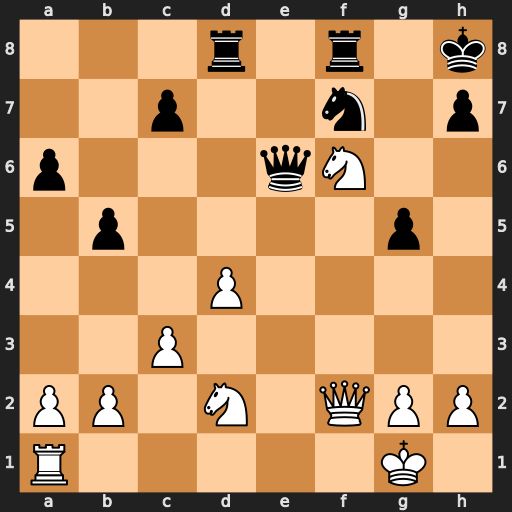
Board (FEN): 3r1r1k/2p2n1p/p3qN2/1p4p1/3P4/2P5/PP1N1QPP/R5K1
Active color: w
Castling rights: -
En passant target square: -
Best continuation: Re1 Ne5 dxe5